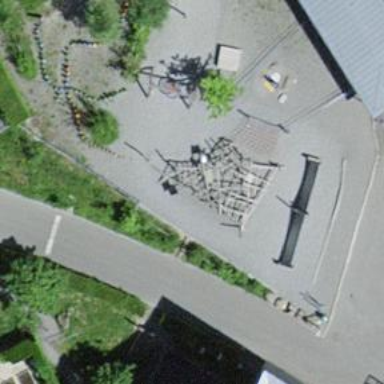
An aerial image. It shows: Playground area for leisure land.